Question: I am working on a website which uses multiple css3 gradients as overlay for a background tiled with texture image
site url:
currently for header i am using following css:
'''
#header {
background: #DBD6D3;
height: 364px;
background: -moz-radial-gradient(50% 0% 0deg,circle farthest-corner,#FFFFFF,#DBD6D3);
background: -webkit-gradient(radial,50% 59,500,50% 0,40,from(#DBD6D3),to(#FFFFFF));
}
#header .wrp{background:url('img/headerBg.png');height:100%;padding-top:40px;}
'''
here headerBg.png is a semi-transparent texture of size 5x5 pixel, ad for body I need to create this background:

I need to know how to make this kind of radial background in CSS3, initially I had used same code as header but with rgba() for color, setting end of the gradient with 0 opacity but it created too much noise.
tried few online generators as well for CSS3 radial background but none of them were good!
This image i am using is taking up 280kbs and I want to reduce it as it significantly effects the performance! Help would be appreciated.
update:
Upload psd, can be downloaded from
<URL>
and adding bounty
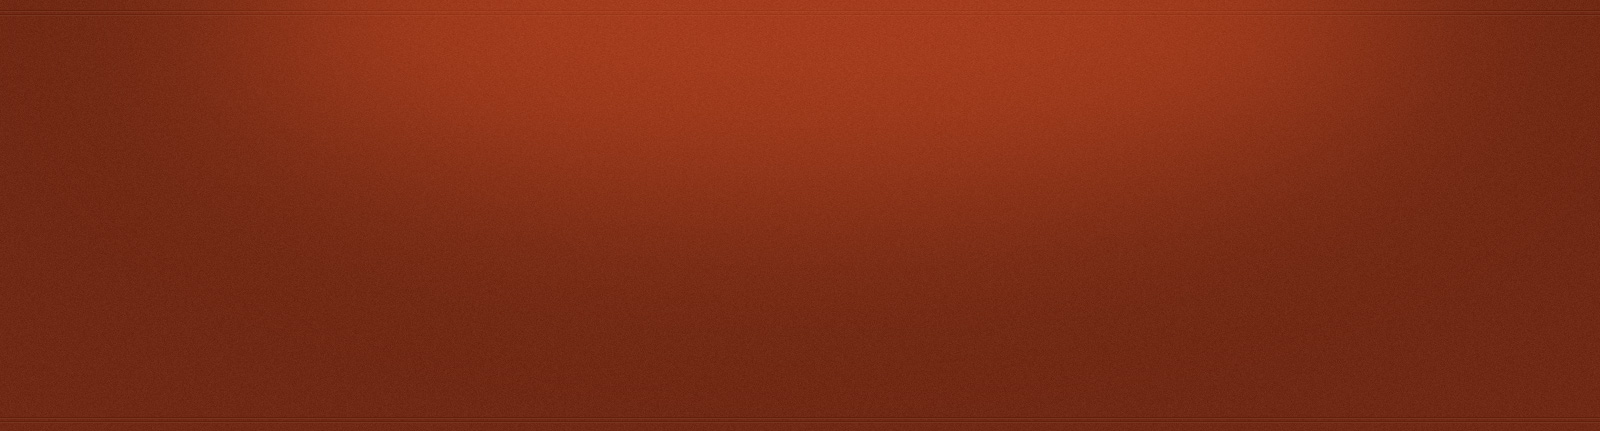
Answer: Webkit nightly now supports elliptical gradients <URL>, these will eventually find their way into Safari and Chrome. Faking elliptical radial gradients through css transforms will eventually be unnecesary.
---
Your problem has the most difficult constraints I've ever encountered, but it is an interesting challenge and it illustrates the limitations of each browsers approach for radial backgrounds, so that's why I decided on trying.
First, the rgba approach is stillborn because the opacity is going to hide some of the noise. It's better to apply semitransparent noise on top of the gradient, you can avoid the extra div by applying multiple background on the same image:
'''
background: url(noise.png) repeat top left, -webkit-gradient(radial,50% 0,700,50% 0,100,from(#6f2813),to(#B9513D)) transparent;
'''
You may notice the color property at the end of declaration, it looks weird but this how you declare colors when you apply multiple backgrounds.
Second, webkit doesn't support elliptical backgrounds, so the work around to this is squishing the gradient through -webkit-transform and positioning it a bit further up:
'''
-webkit-transform: scale(1, 0.7) translate(0, -350px);
'''
For sanity, the right thing to do would seem be applying circular backgrounds on both FF and webkit and then transform them. However, Firefox's transform doesn't support scaling gradients! So we apply an elliptical background:
'''
background: url(noise.png) repeat top left, -moz-radial-gradient(50% 0 0deg,ellipse farthest-side,#B9513D,#6f2813) transparent;
'''
But, since Webkit's container is squished, Firefox's gradient is larger! At this point we would think about applying different css rules for the height of the gradient, but since Firefox doesn't scale the gradient, we can apply the same transformation on the elliptical background the get the containers to be of the same height:
'''
-moz-transform: scale(1, 0.7) translate(0, -250px);
'''
And voila! we have an elliptical gradient with noise, that works on both Safari and Firefox!
<URL>